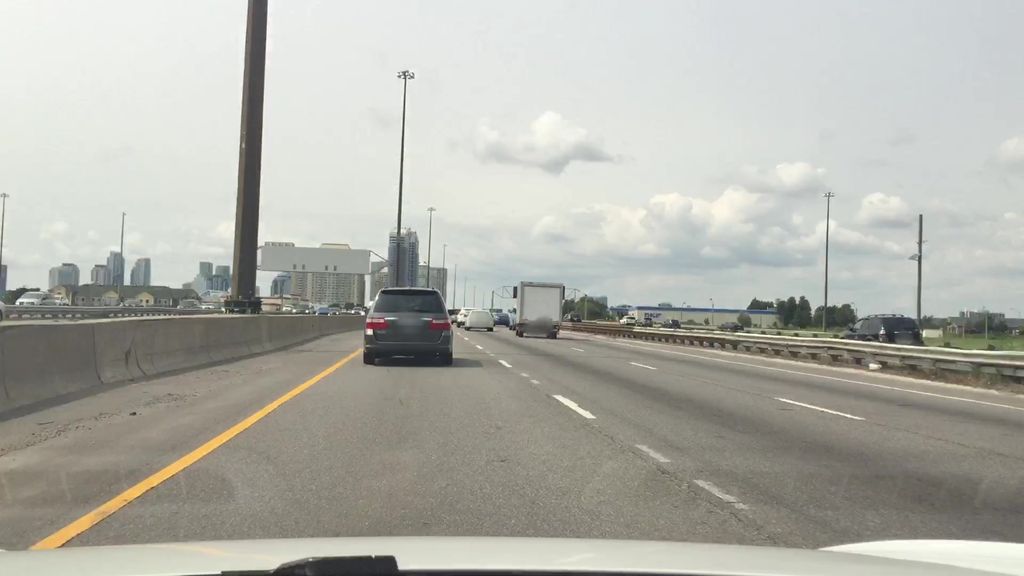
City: toronto